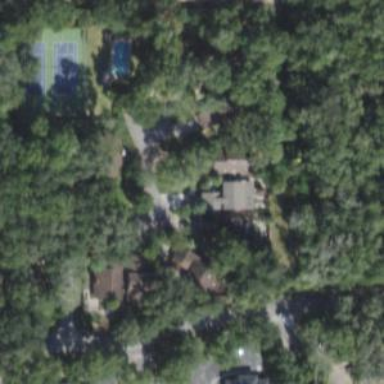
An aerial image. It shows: Driveway.